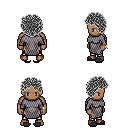
a pixel art fantasy rpg character, male body template, human, dark skin, chain mail, gold greaves, gray curly afro hairstyle, bracelets, gray slippers, four views (front, back, left, right), 2x2 character sprite sheet, small pixel art, hard edges, no anti-aliasing